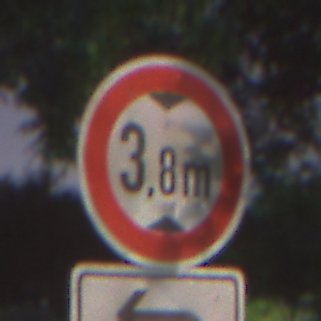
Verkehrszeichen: TatsaechlicheHoehe
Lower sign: RichtungsangabeDurchPfeile2
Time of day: Night
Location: Outdoor (Suburban)
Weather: PartlyCloudy
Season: NotSpecified
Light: Artificial